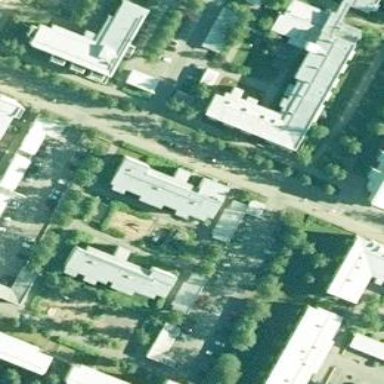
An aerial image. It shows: Parking area with surface.